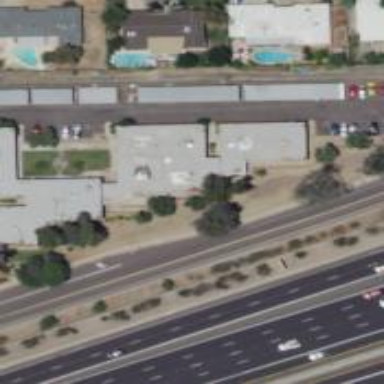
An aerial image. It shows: Commercial building.